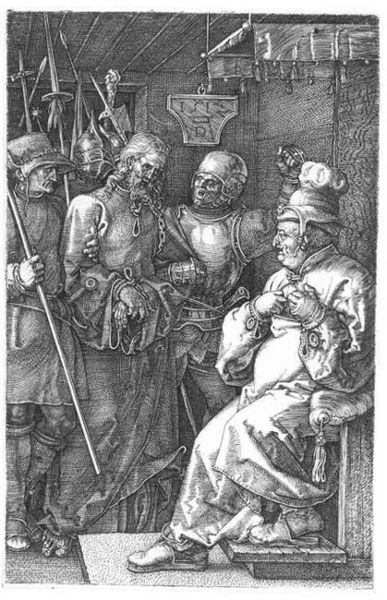
Titel: Christus vor Kaiphas
Künstler: Albrecht Dürer
Standort: Karlsruhe
Institution: Staatliche Kunsthalle Karlsruhe
Schlagwörter: fuß, gemälde, himmel, kämpfer, mann, weiß, menschen, sitzen, grau, hell, holz, hut, mund, männer, nase, raum, schwarz, stuhl, zeichnung, zimmer, blick, haus, gespräch, haube, alt, bart, gericht, gesichter, kappe, mütze, richter, herodes, silber, stehen, tod, herr, hände, innenraum, signatur, kirche, gewand, haare, mantel, reich, sitzend, decke, bauern, stock, fesseln, kopfbedeckung, holzschnitt, sitz, fahnen, schuhe, stab, datierung, kette, grafik, graphik, angst, krieg, bischof, kaiser, kissen, könig, lanze, papst, soldaten, thron, dick, stufe, quaste, sandalen, bauch, edel, ad, bauer, druck, druckgraphik, druckgrafik, monogramm, radierung, stich, gefangen, gefangennahme, schwarzweiß, schwert, waffen, faust, ketten, soldat, adeliger, helm, herrscher, pilatus, treffen, holzdecke, fußbank, ritter, rüstung, wappen, helme, pantoffel, harnisch, werkstatt, doppelkinn, christus, jesus, jesus christus, mittelalter, priester, mönch, hellebarde, baldachin, lanzen, speer, speere, stange, dürer, hoffnung, gefangener, kupferstich, schrei, ärger, stecken, führen, demut, christi, zar, erlöser, fessel, verbrechen, pontius pilatus, rüstungen, urteil, schuld, schmiede, albrecht, albrecht dürer, latschen, ritterrüstungen, folter, passion, inquisition, gefesselt, kaiphas, messias, verurteilung, sühne, gottessohn, kupferstick, sohn gottes, helebarde, hande, recht, mänch, christkind, pontius, büßer, pilates, pommel, arrest, angeklagt, a, ffen, d, al, hoherpriester, 1517, heilme, christkönig, christus vor pilatur, heilland, erretter, jesus von nazaret